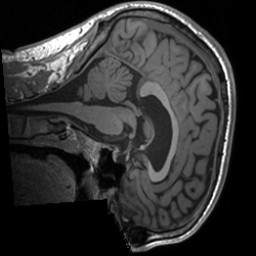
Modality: T1w
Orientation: sagittal
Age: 25
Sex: male
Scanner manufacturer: siemens
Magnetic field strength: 3 T
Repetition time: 1.9 s
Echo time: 0.00226 s